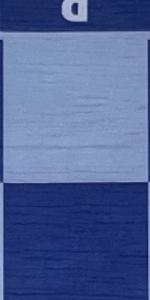
Label: Empty